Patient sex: M
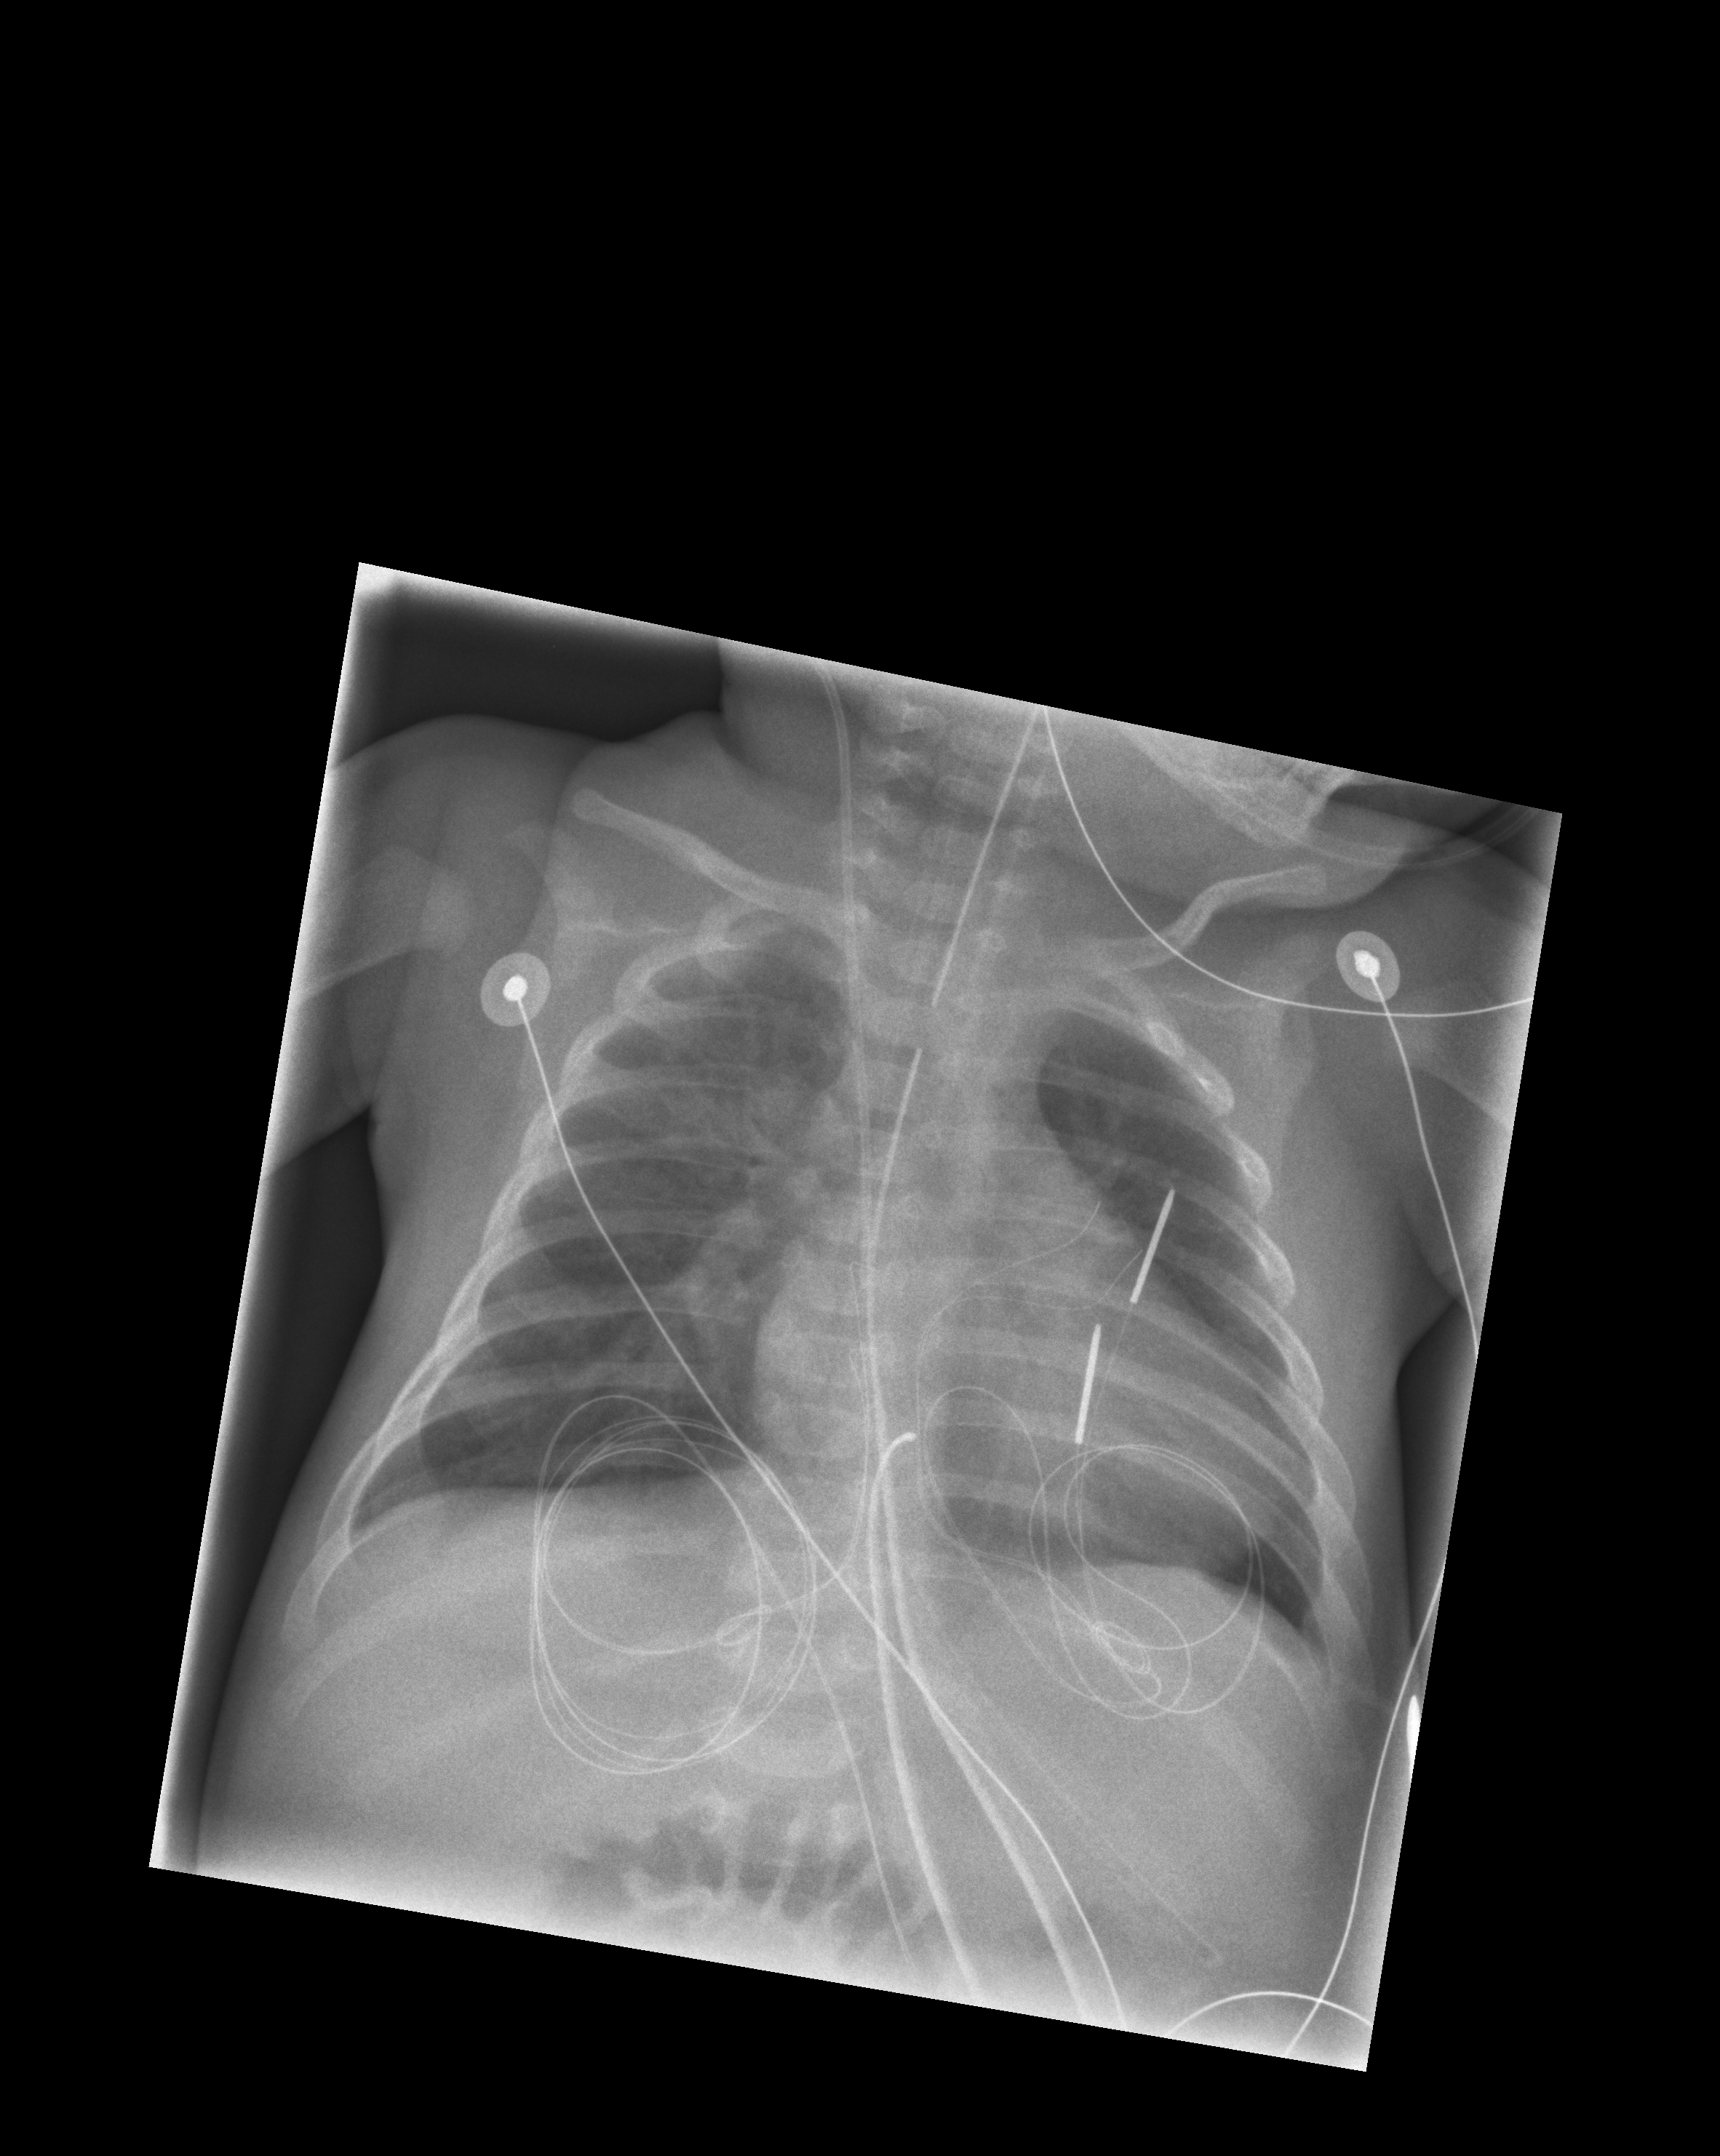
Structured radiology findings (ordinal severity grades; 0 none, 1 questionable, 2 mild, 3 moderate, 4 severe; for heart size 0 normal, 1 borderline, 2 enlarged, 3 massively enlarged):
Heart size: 2
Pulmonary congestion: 2
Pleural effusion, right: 0
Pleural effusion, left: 1
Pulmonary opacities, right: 0
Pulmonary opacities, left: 0
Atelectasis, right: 2
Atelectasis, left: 0